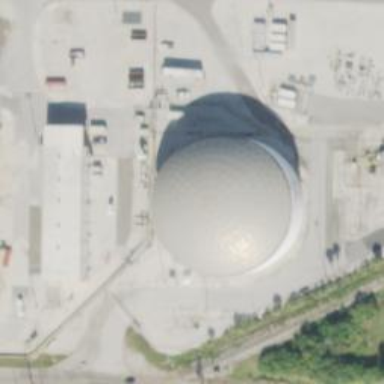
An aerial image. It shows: Gasometer building.